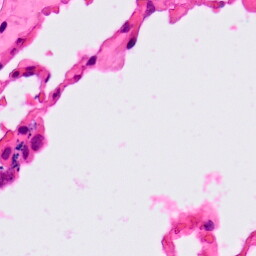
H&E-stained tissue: Lung